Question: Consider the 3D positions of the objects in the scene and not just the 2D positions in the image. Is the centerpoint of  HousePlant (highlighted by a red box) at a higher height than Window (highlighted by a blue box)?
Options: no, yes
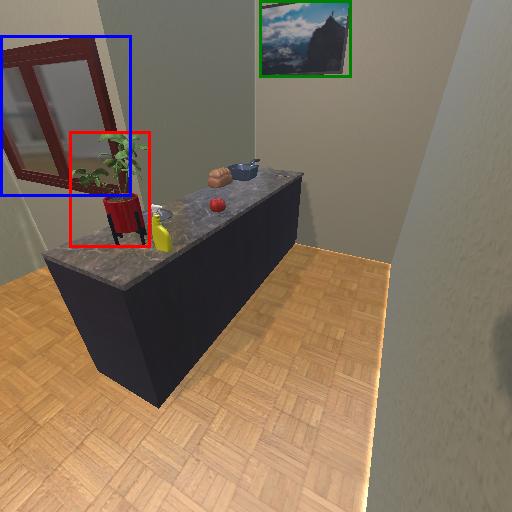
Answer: no